Question: On "newer" Windows systems there is an option to make the OS draw a shadow beneath the mouse cursor:

However the custom cursors in my Delphi app don't show a shadow even if this setting is enabled. Do you have any idea how to arrange it so that Windows adds the shadow automagically? Or do I really have to check the user's preferences and conditionally draw the shadow myself like <URL>?
(This is a question that has been bugging me and others for some time:
- <URL>
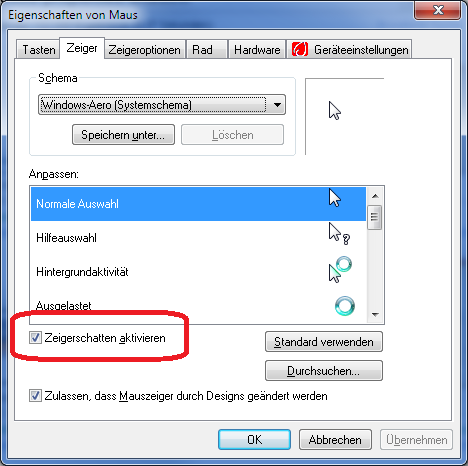
Answer: No, you don't need to check the user's global setting and draw the cursor yourself. You just need to provide a cursor with the alpha channel. Windows will either use alpha blending to draw your cursor or not, depending on the user's setting. Your cursors probably don't include the alpha channel so the shadow is never shown.